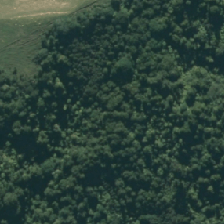
Land cover: indigenous_forest